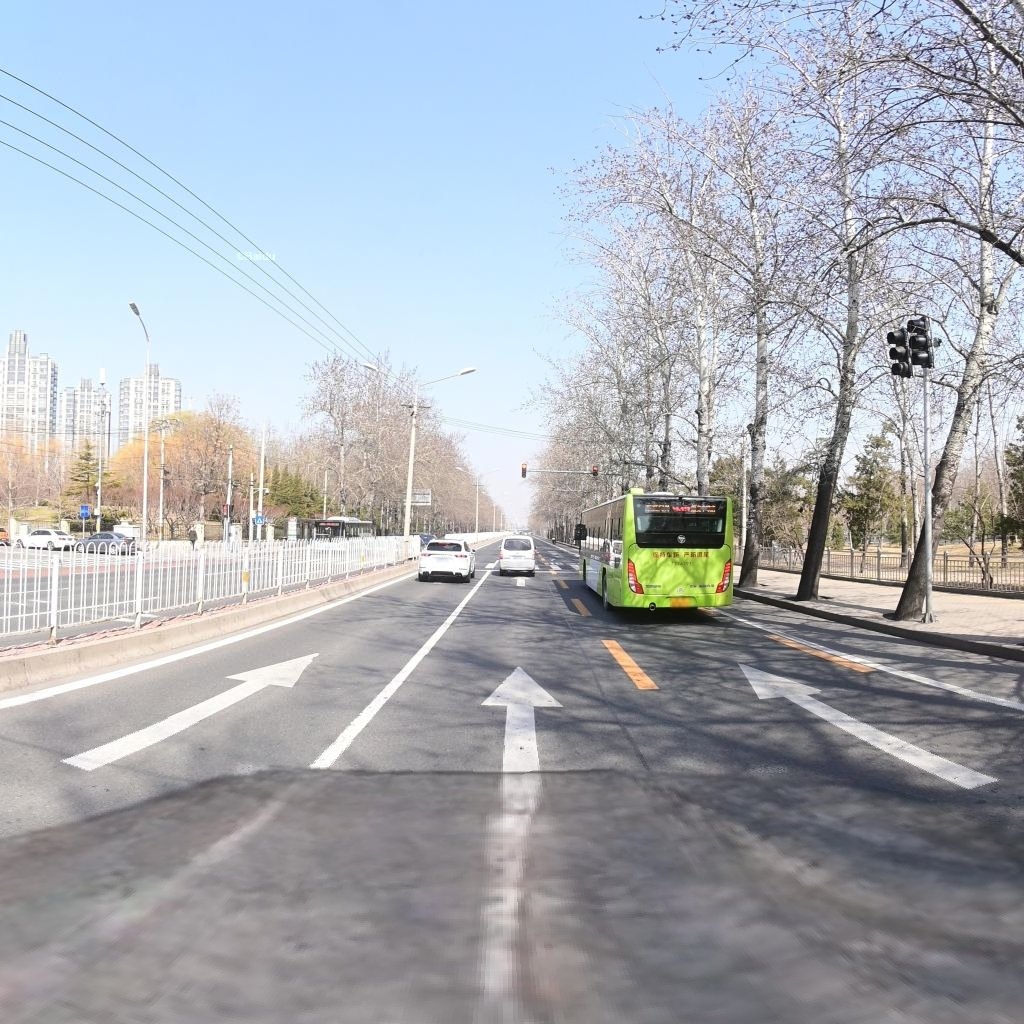
Region: Chaoyang
Road damage annotations: longitudinal patch